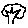
Label: tree